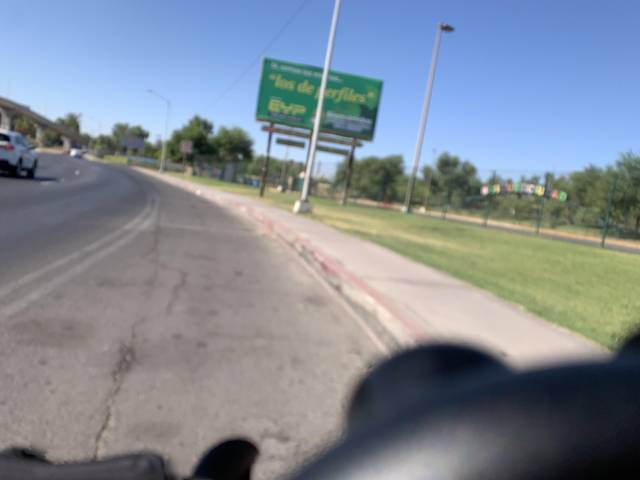
Region: Mexico
Coordinates: 32.632, -115.484